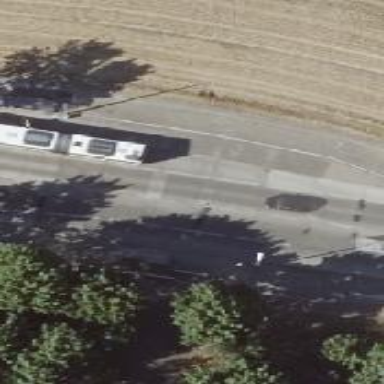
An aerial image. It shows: Secondary road with concrete surface. There are separate sidewalks on both sides and marked lane markings. It also has cycle tracks on both sides.